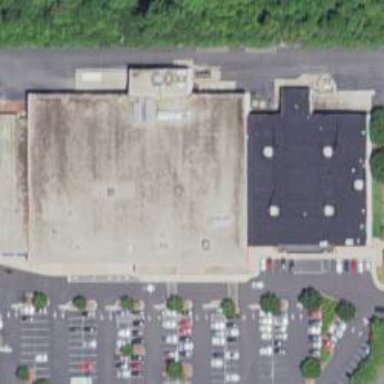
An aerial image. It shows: Building that houses supermarket.